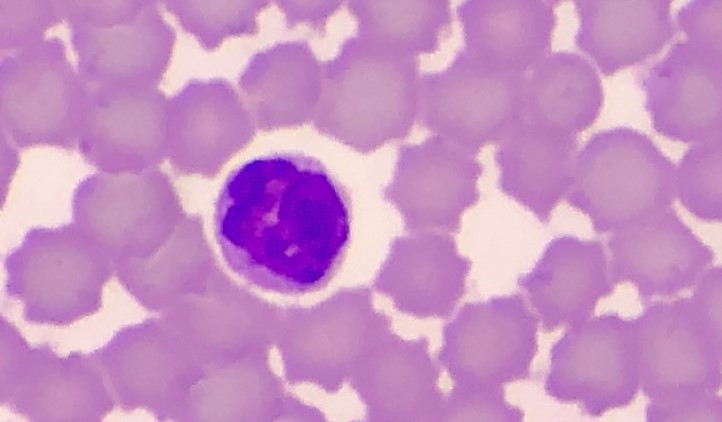
White blood cell type: Lymphocyte